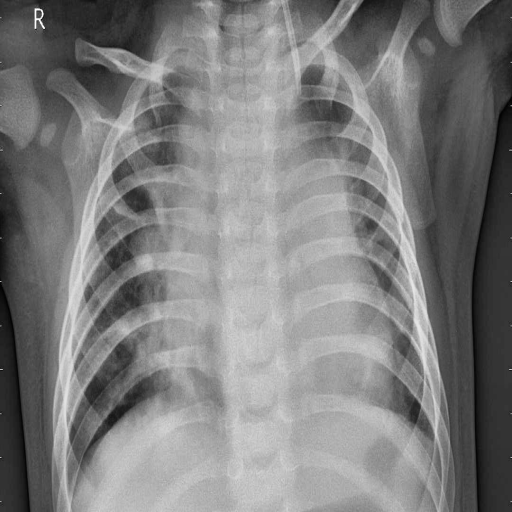
Finding: PNEUMONIA